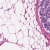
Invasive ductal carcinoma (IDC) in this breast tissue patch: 0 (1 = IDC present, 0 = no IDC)